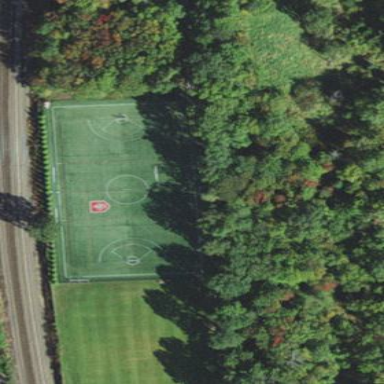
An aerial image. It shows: Lacrosse pitch for leisure sports activities.